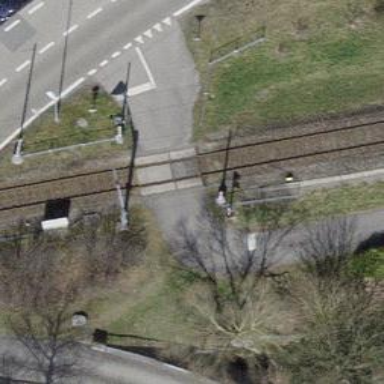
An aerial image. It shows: Level crossing along the railway.